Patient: sex M, age 34
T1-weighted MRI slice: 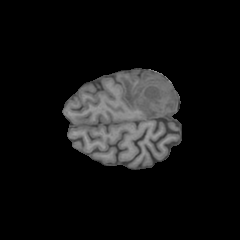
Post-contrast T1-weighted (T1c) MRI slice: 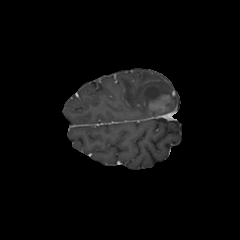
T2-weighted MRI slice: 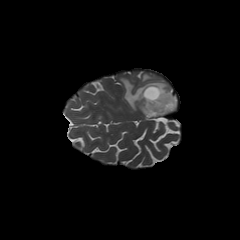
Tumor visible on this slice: yes
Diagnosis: Astrocytoma, IDH-mutant
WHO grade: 3